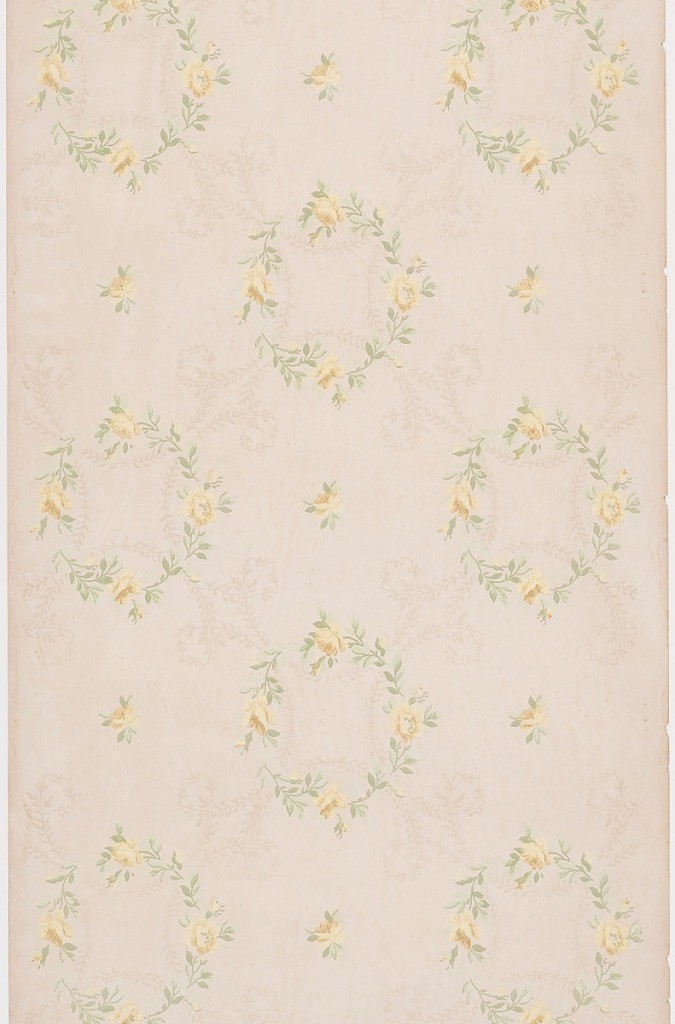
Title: Ceiling paper
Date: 1905–1915
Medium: Machine-printed paper, liquid mica
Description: Rows of alternating circular, floral wreaths and individual blossoms, possibly roses, are printed atop a faint pattern trellis pattern created by thin, leafy branches. Design is printed in yellow, green and beige on tan ground.